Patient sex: M
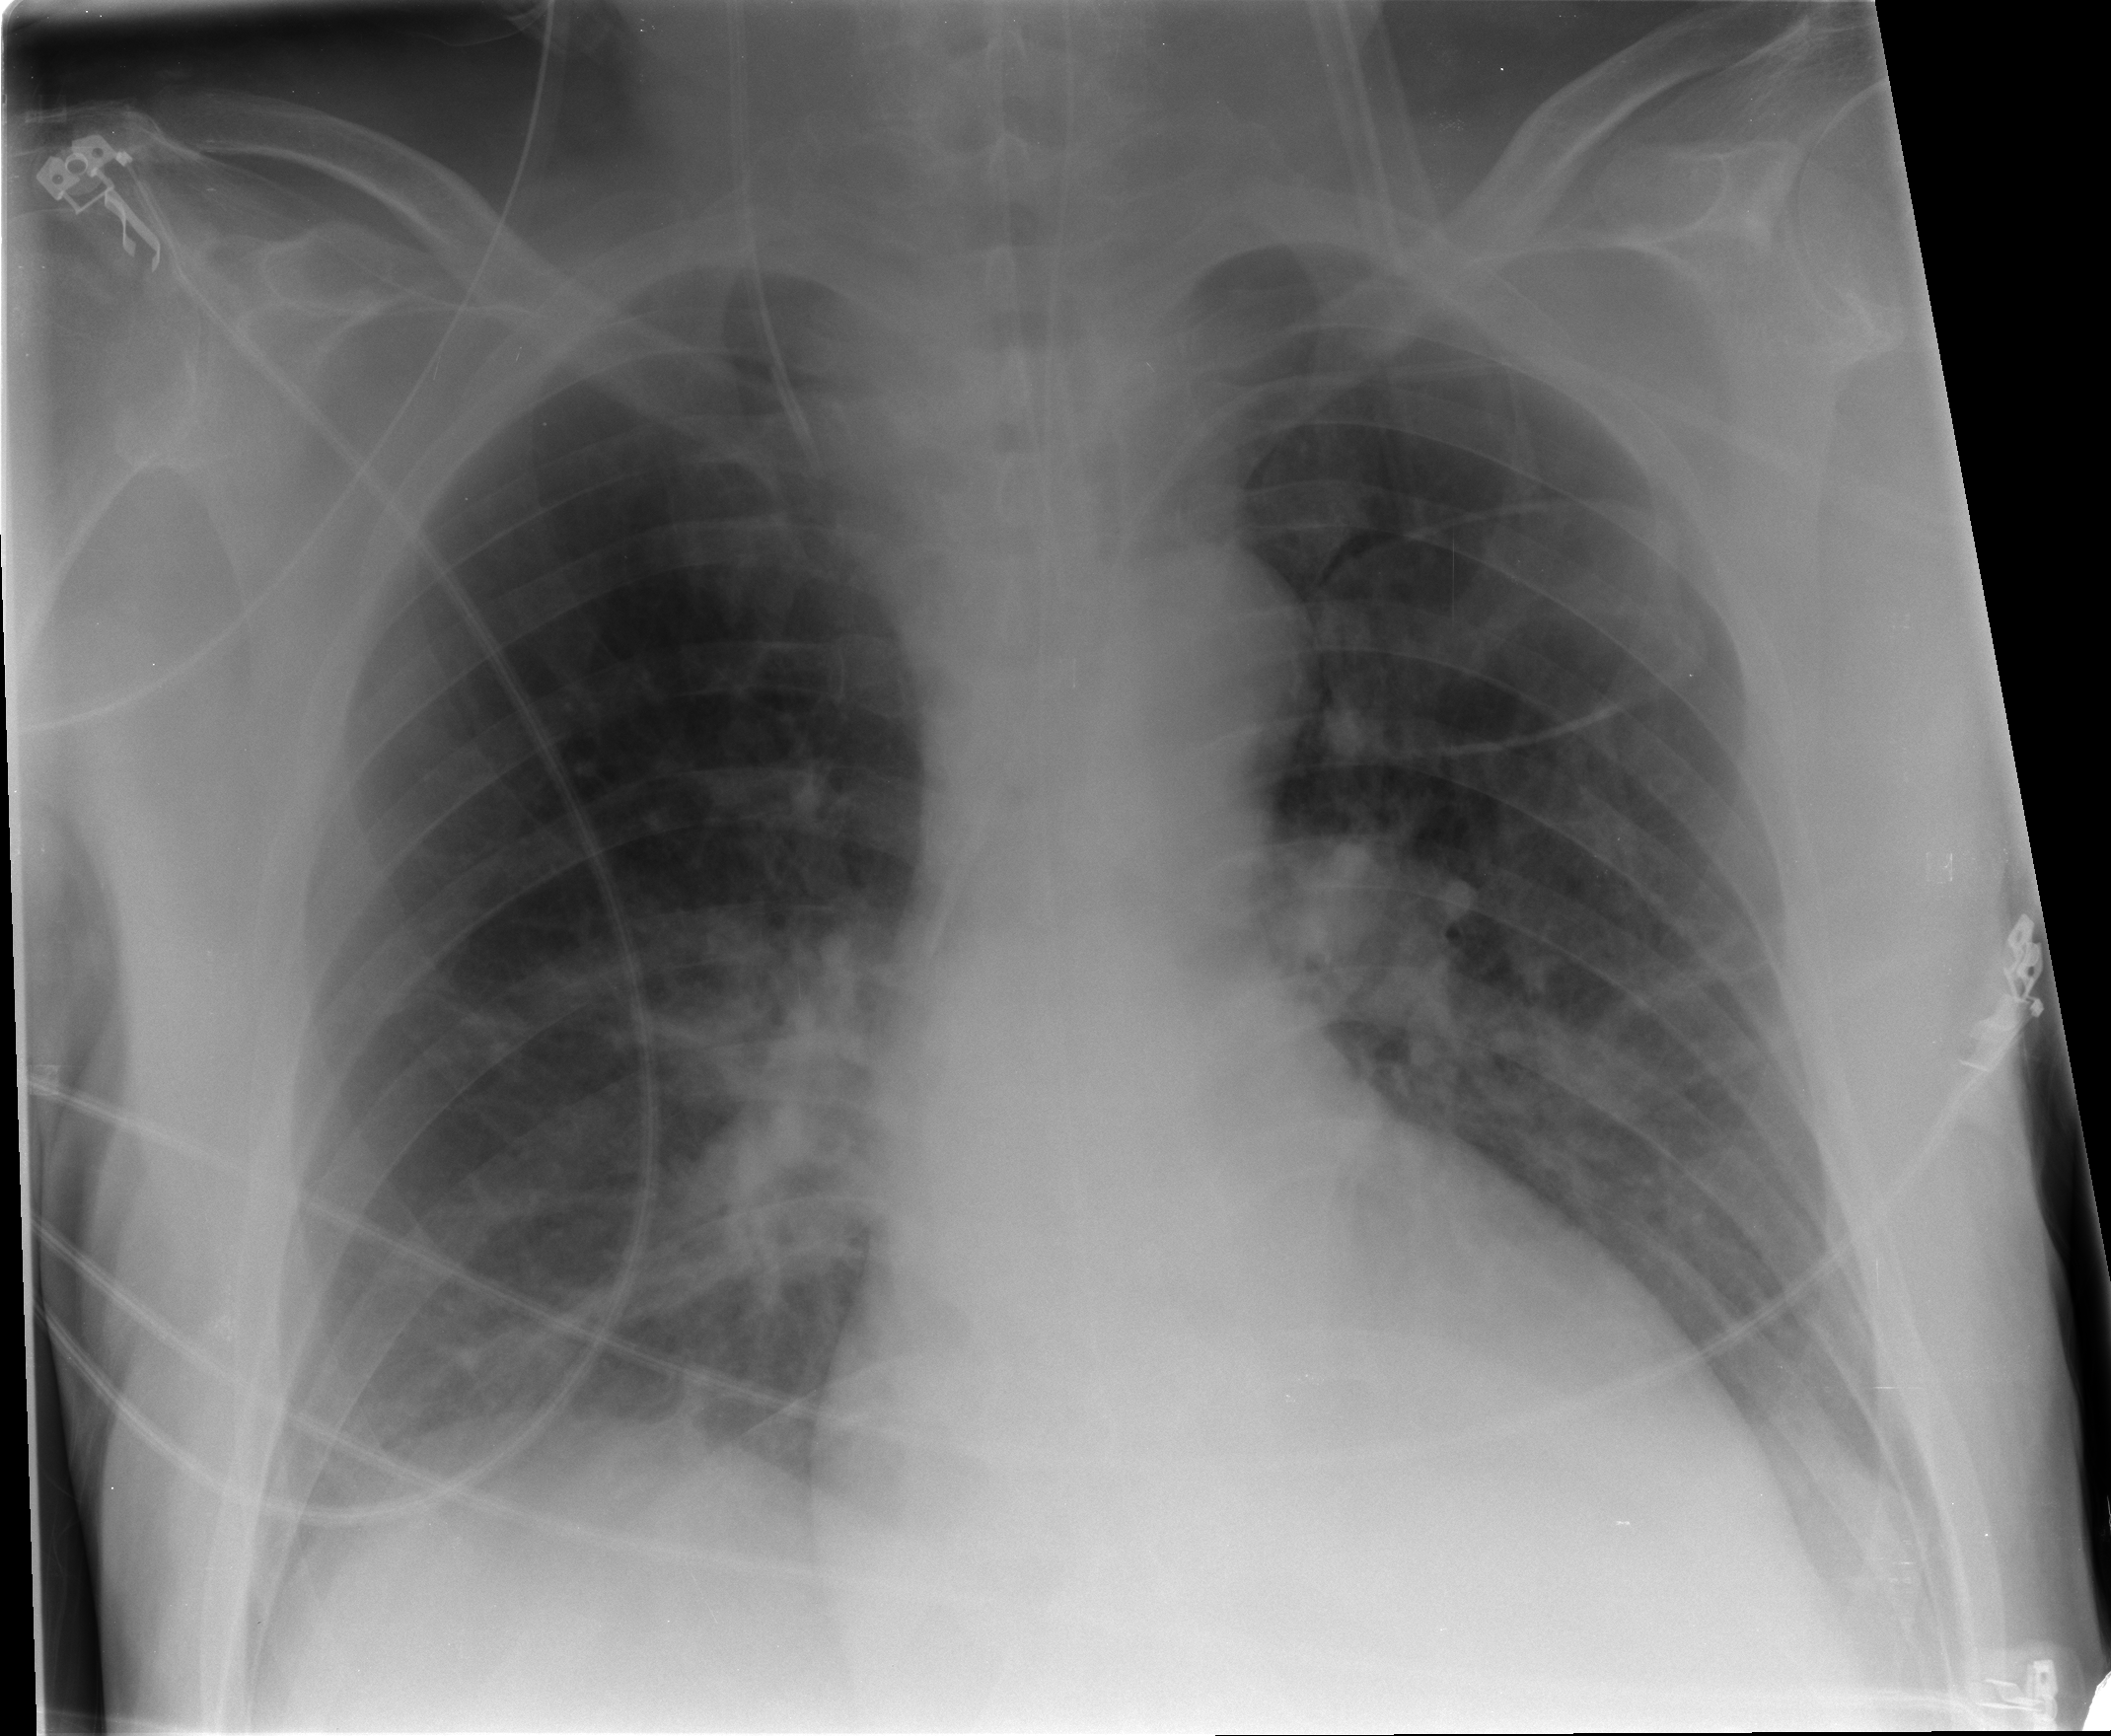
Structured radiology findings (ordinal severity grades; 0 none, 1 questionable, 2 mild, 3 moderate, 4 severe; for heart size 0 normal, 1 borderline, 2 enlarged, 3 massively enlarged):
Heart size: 0
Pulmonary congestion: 2
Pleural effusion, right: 1
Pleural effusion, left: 1
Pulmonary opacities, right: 1
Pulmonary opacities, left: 0
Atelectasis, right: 2
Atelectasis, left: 2